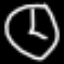
Label: clock